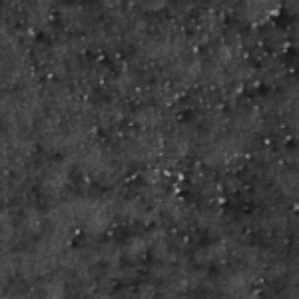
Label: frost